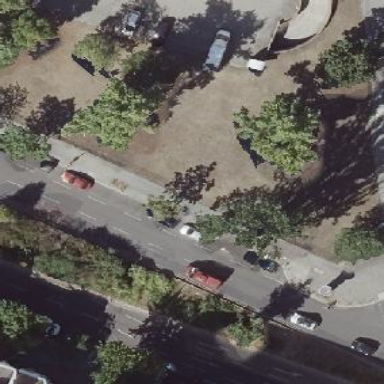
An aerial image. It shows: Grassy area with traffic island.